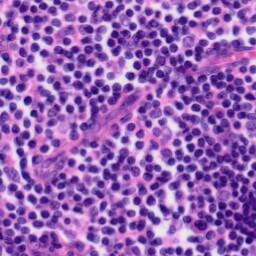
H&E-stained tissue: Tonsil